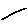
Label: line